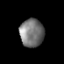
Tissue: prostate
Cell type: T cells
Senescence score: 0.321
Nuclear area (px): 657
Mean DAPI intensity: 118.852